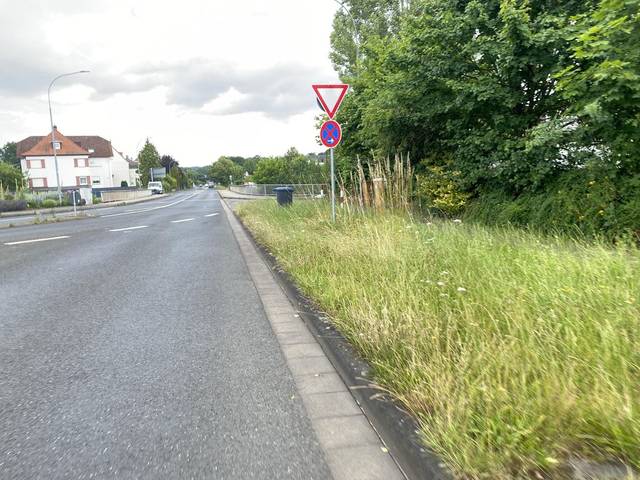
Region: Germany
Coordinates: 50.588, 8.709